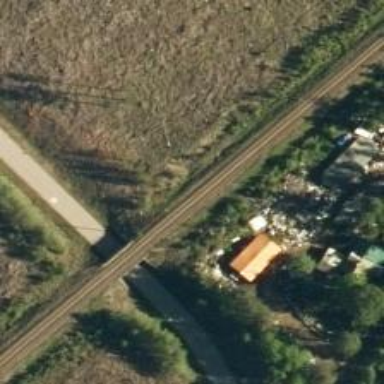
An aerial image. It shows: Bridge carrying continuous electrified railway tracks with contact line.